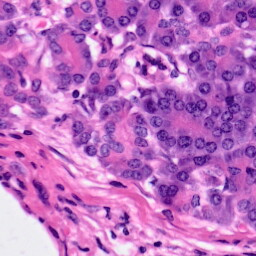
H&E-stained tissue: Pancreatic